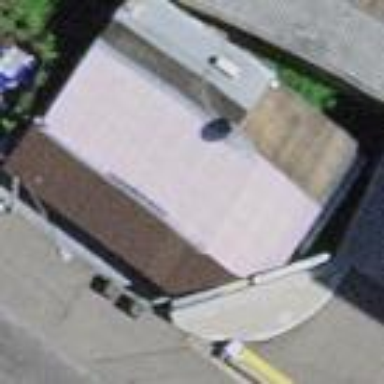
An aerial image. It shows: Restaurant with outdoor seating on the terrace.